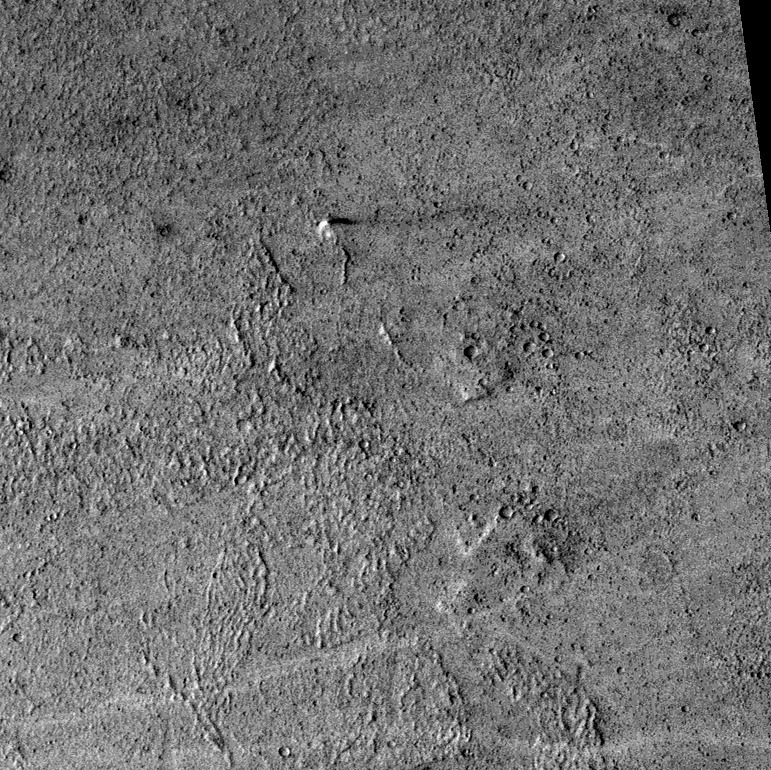
Label: dustdevil